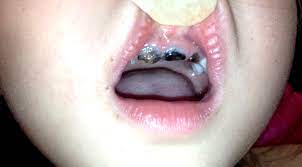
Condition: Caries